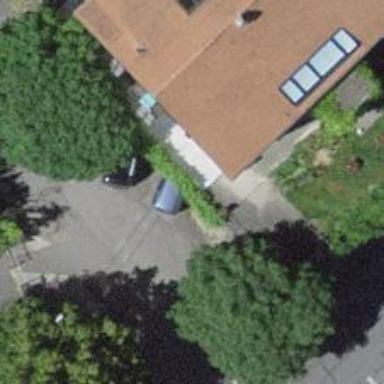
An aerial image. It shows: Car-sharing service available at this location.